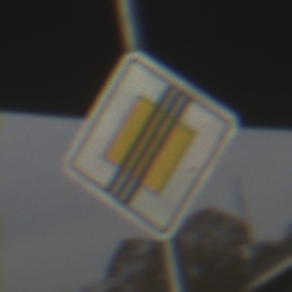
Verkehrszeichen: EndeVorfahrtsstrasse
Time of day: SunriseSunset
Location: Outdoor (Suburban)
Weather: PartlyCloudy
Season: NotSpecified
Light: Natural